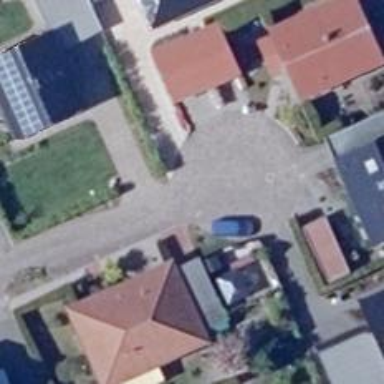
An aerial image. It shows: Asphalt road designated as living street.